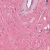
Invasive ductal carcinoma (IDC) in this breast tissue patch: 0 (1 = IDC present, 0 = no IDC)